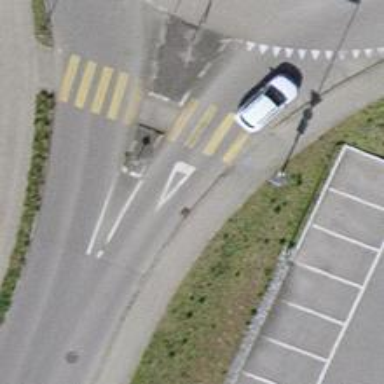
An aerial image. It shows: Uncontrolled zebra crossing on the road.